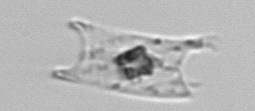
Label: Eucampia